Question: I'm trying to make such a layout using GWT. It is really annoying me, because it doesn't look how i want to. There is always something overlapping, hidden, to large or just on a wrong position.
I simply want to make this layout:

I'm working on this for a couple hours with no result :(
The layout should fill the whole browser, but without a scrollbar!
The header should contain an image and an label
The Menu is the Menu object from gwt and the content is changing, depending on which listitem was clicked
Help pls ....
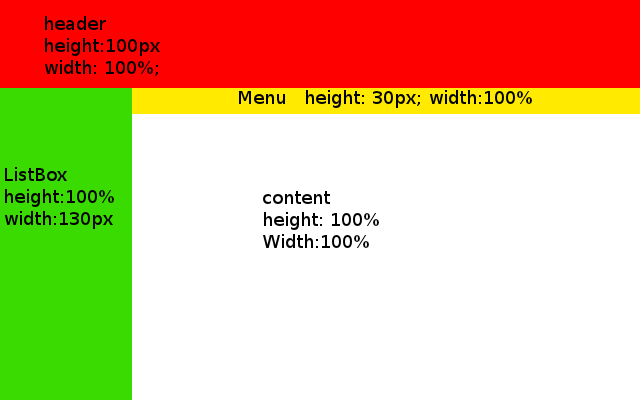
Answer: I've just tested the following solution and it looks and works exactly as you described. I used uiBinder, but it is not mandatory to use it. the ui xml code is:
'''
<!DOCTYPE ui:UiBinder SYSTEM "http://dl.google.com/gwt/DTD/xhtml.ent">
<ui:UiBinder xmlns:ui="urn:ui:com.google.gwt.uibinder"
xmlns:g="urn:import:com.google.gwt.user.client.ui">
<ui:style>
.important {
font-weight: bold;
}
.header_bar{
position:absolute;
top:0px;
left:0px;
height: 100px;
right:0px;
background-color: red;
}
.left_bar{
position:absolute;
top:100px;
left:0px;
bottom:0px;
width: 130px;
background-color: green;
}
.menu_bar{
position:absolute;
top:100px;
left:130px;
height: 30px;
right:0px;
background-color: yellow;
}
.content{
position:absolute;
top:130px;
left:130px;
right: 0px;
bottom: 0px;
}
</ui:style>
<g:HTMLPanel>
<div class="{style.header_bar}">
<g:FlowPanel ui:field="headerPanel"></g:FlowPanel>
</div>
<div class="{style.left_bar}">
<g:FlowPanel ui:field="leftPanel"></g:FlowPanel>
</div>
<div class="{style.menu_bar}">
<g:FlowPanel ui:field="menuPanel"></g:FlowPanel>
</div>
<div class="{style.content}">
<g:FlowPanel ui:field="contentPanel"></g:FlowPanel>
</div>
</g:HTMLPanel>
'''
And the java file code is:
'''
public class TestLayout extends Composite {
private static TestLayoutUiBinder uiBinder = GWT
.create(TestLayoutUiBinder.class);
interface TestLayoutUiBinder extends UiBinder<Widget, TestLayout> {
}
public TestLayout() {
initWidget(uiBinder.createAndBindUi(this));
headerPanel.add(new Label("Head!"));
leftPanel.add(new Label("Left!"));
menuPanel.add(new Label("Menu!"));
contentPanel.add(new Label("Content!"));
}
@UiField
FlowPanel headerPanel;
@UiField
FlowPanel leftPanel;
@UiField
FlowPanel menuPanel;
@UiField
FlowPanel contentPanel;
}
'''
I hope I've helped.